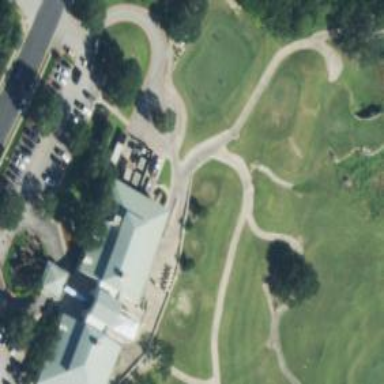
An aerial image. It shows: Path for golf carts.